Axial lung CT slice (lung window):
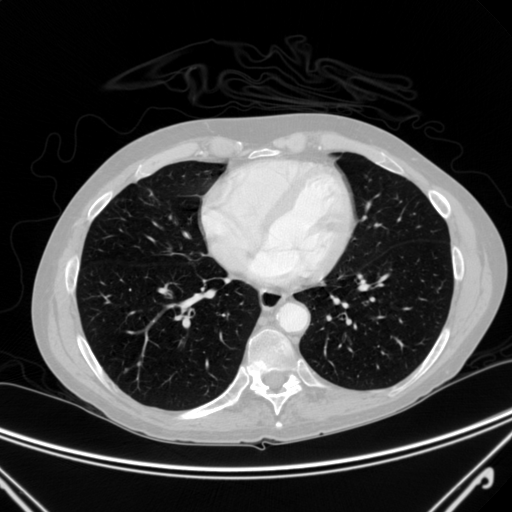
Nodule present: yes
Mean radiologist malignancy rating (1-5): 3